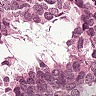
Metastatic tissue present: yes